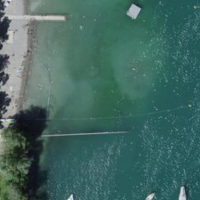
EUNIS habitat code: 14
Species observed at this site:
Phalacrocorax carbo